Aerial crown-view tile of a tropical tree (Barro Colorado Island, Panama), acquired 20250915:
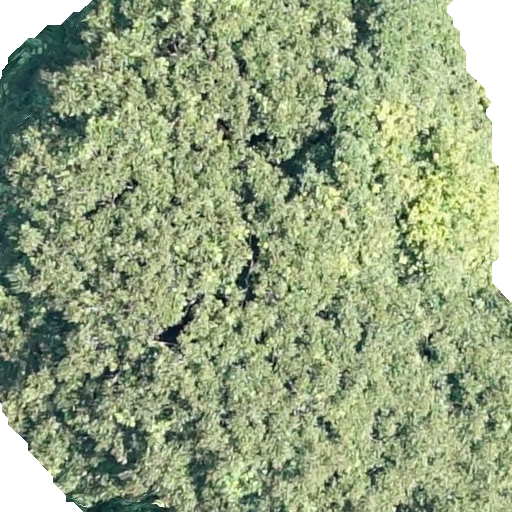
Species: Dipteryx oleifera
GBIF accepted scientific name: Dipteryx oleifera
Crown area: 410.071 m²